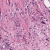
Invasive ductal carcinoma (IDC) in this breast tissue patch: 1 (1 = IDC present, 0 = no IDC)